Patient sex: F
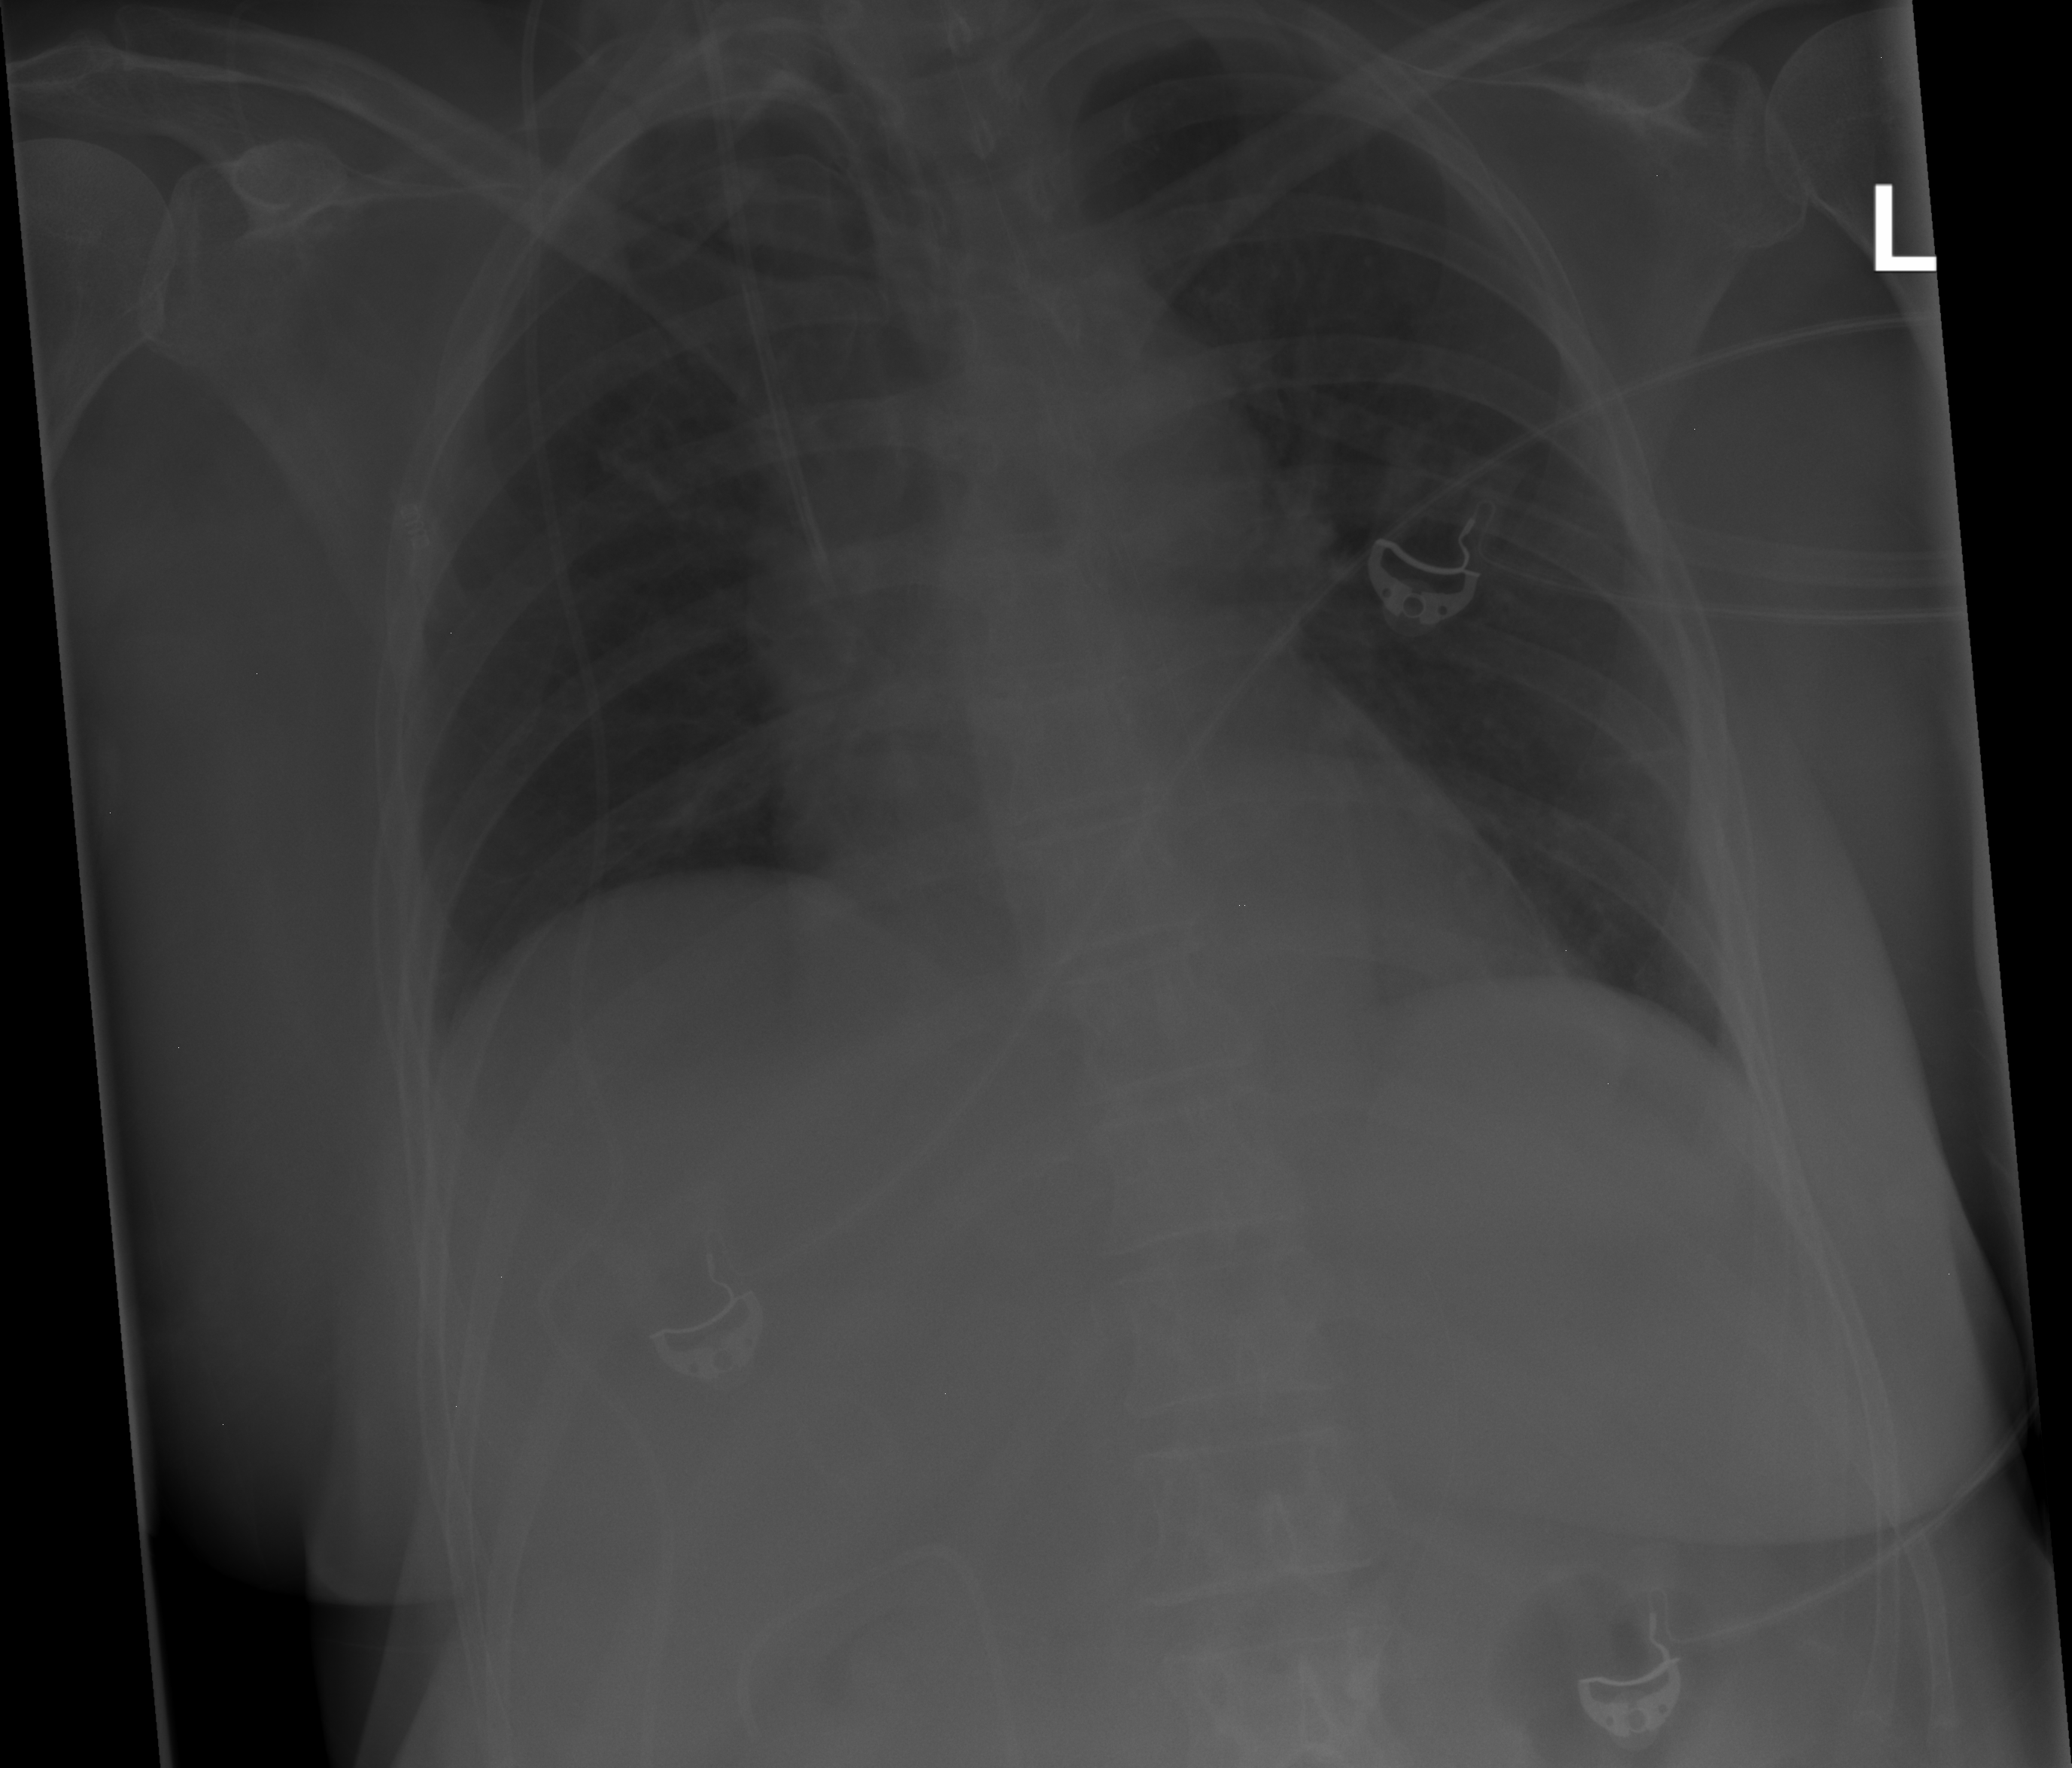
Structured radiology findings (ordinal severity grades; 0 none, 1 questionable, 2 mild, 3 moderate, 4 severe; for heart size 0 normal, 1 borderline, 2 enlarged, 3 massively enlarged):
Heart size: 0
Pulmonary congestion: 2
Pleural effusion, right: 0
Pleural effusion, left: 0
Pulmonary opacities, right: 0
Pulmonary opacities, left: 0
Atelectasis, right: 0
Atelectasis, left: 0